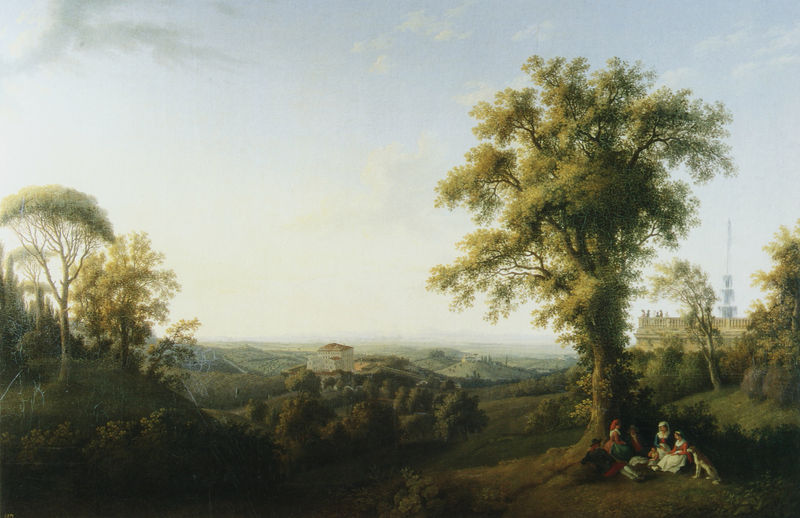
Titel: Ansicht Roms vom Park der Villa Conti in Frascati
Künstler: Jacob Philipp Hackert
Standort: St. Petersburg
Institution: Schloss Pawlowsk
Schlagwörter: baum, berg, blau, blätter, gemälde, gruppe, himmel, laub, mann, schatten, weiß, wolken, baumstämme, bäume, frauen, grün, landschaft, menschen, ocker, sitzen, äste, braun, fenster, frau, grau, hell, hintergrund, kleid, licht, männer, reden, schwarz, vordergrund, zeichnung, blick, dach, gebäude, gras, haus, hund, park, rasen, rot, schloss, wiese, wolke, gesellschaft, haube, malerei, architektur, öl, baumstamm, erde, feld, ferne, horizont, häuser, hügel, natur, weite, zweige, büsche, kirche, sträucher, land, sitzend, familie, kind, personen, blatt, pflanzen, sanft, anhöhe, brunnen, turm, springbrunnen, hellblau, aussicht, schürze, terrasse, sommer, ruhe, liegen, schlafen, ansicht, italien, ort, perspektive, mast, schürzen, berge, dorf, dächer, mauer, hellgrün, landschaftsmalerei, ausflug, idylle, picknick, rast, besucher, romantik, tannen, korb, zinnen, strümpfe, burg, palast, festung, tanne, hauben, kathedrale, villa, buchen, efeu, hellgrau, hügelig, wanderer, mittelalter, laubbäume, eiche, fernblick, ballustrade, landpartie, spaziergänger, weich, gescheckt, kitschig, ausruhen, bau, rasten, weise, wanderung, hasu, landsitz, toscana, unter, bauwerk, efeuranken, weinberge, ideallandschaft, lieblich, bläter, rauen, maleri, mädchenf, wasserspiele, pocknick, rebhänge, freuen, 17. jahrhundert, olrast